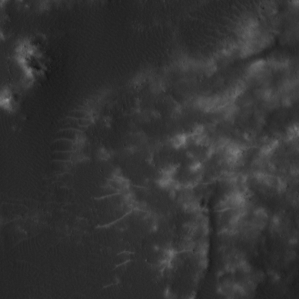
Label: non_frost